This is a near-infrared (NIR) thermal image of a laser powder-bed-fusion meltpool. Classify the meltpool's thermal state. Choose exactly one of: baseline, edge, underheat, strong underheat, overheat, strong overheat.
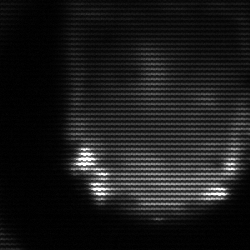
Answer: edge